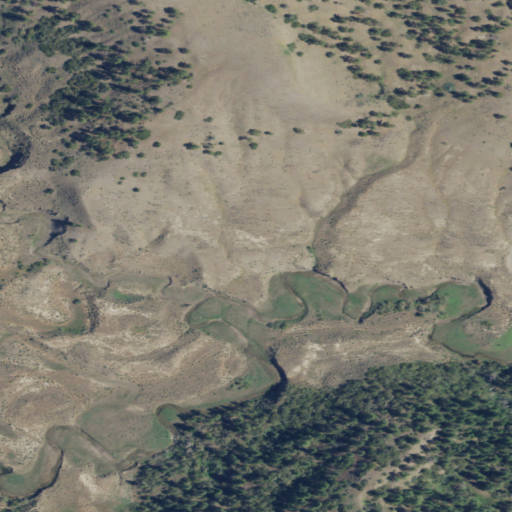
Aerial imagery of valley in Montana named Tomty Coulee containing shrub and evergreen forest